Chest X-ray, PA view. Patient: 69 years old, sex F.
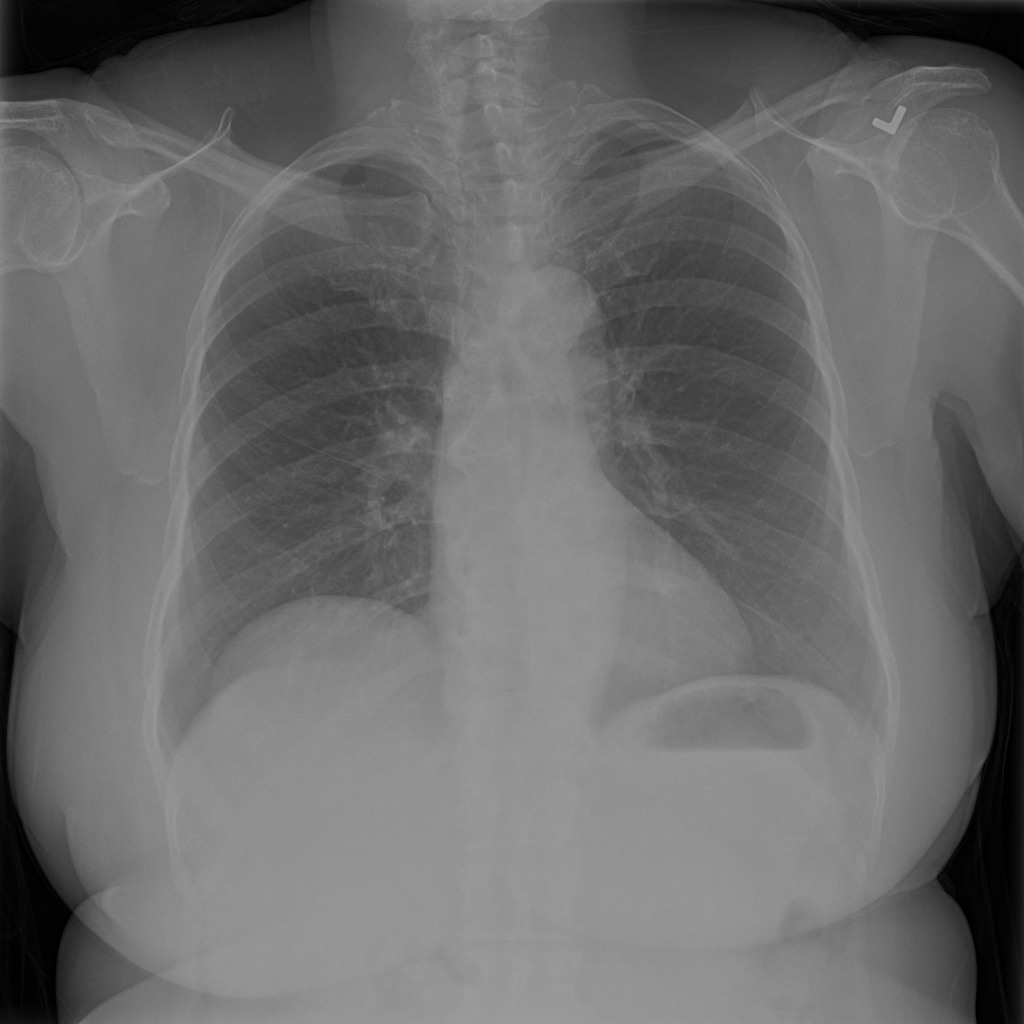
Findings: No Finding